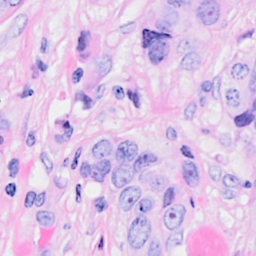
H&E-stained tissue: Breast